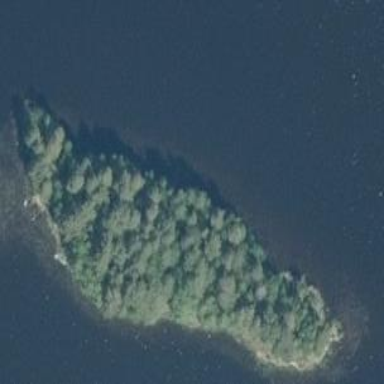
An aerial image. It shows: Islet.